Interaction volume radius: 5 \u00c5
Interaction volume height: 40 \u00c5
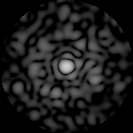
Disorder parameter: 0.8197